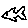
Label: fish